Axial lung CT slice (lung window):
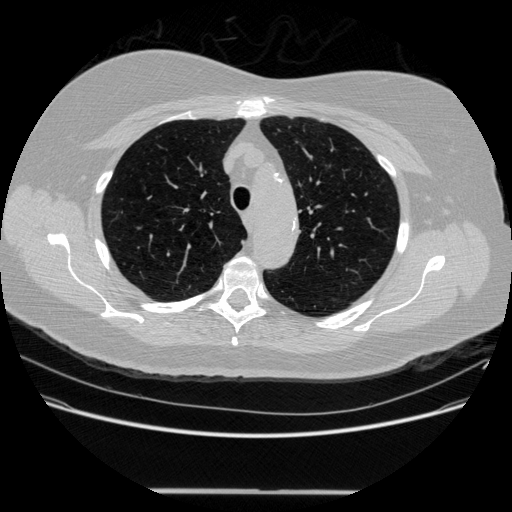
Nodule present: no